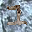
Label: 1